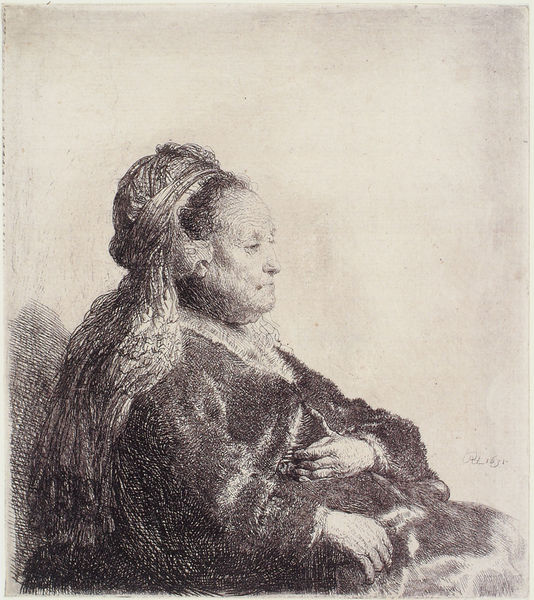
Titel: Rembrandts Mutter mit orientalischer Kopfbinde
Künstler: Harmensz van Rijn Rembrandt
Institution: Wien, Albertina
Schlagwörter: hand, schatten, weiß, sitzen, braun, frau, frisur, grau, kleid, nase, profil, schwarz, skizze, stirn, zeichnung, tuch, alt, falten, kragen, pelz, hände, portrait, haare, sitzend, england, kinn, dick, kopftuch, radierung, mundwinkel, bleistift, alte frau, stirnrunzeln, raddierung, missmutig, bauerin, 18. jahrhundert